Question: I am trying to use JavaScript to validate that the date selected is not earlier than today, but when I select today's date it's showing the alert box.
JavaScript:
'''
function checkDueDate(sender, args) {
var td = new Date();
td.setMinutes(59);
td.setSeconds(59);
td.setHours(23);
//to move back one day
td.setDate(td.getDate() - 1);
if (sender._selectedDate < td) {
alert("You can't select day from the past! " + td + "");
sender._selectedDate = new Date();
// set the date back to the current date
sender._textbox.set_Value(sender._selectedDate.format(sender._format))
}
'''
ASP.NET:
'''
<asp:TextBox ID="txtDueDate" runat="server"></asp:TextBox>
<asp:CalendarExtender ID="txtDueDate_CalendarExtender" runat="server"
TargetControlID="txtDueDate" OnClientDateSelectionChanged="checkDueDate">
</asp:CalendarExtender>
'''

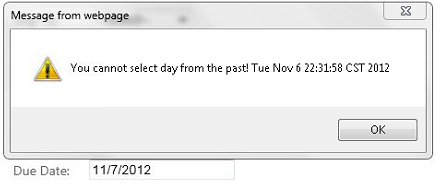
Answer: I think maybe you're complicating things too much. I would just subtract a day in miliseconds and it should work:
'''
function isPast( date ) {
return date.getTime() < (new Date().getTime() - 864e5);
}
'''
<URL>